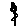
Label: flower